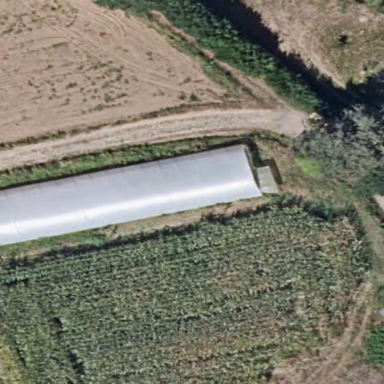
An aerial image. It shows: Greenhouse.